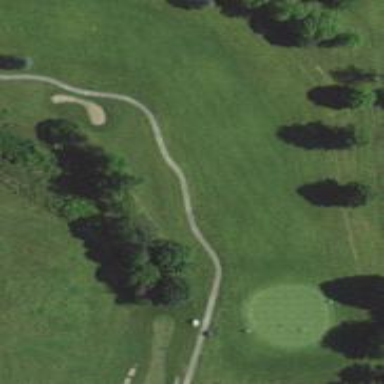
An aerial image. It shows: Path for both roads and golfers.